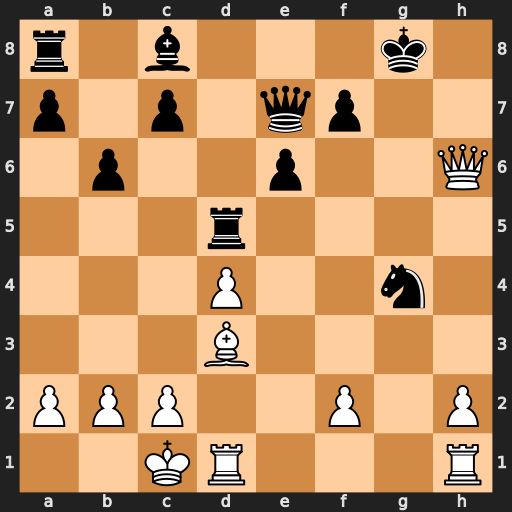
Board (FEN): r1b3k1/p1p1qp2/1p2p2Q/3r4/3P2n1/3B4/PPP2P1P/2KR3R
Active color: w
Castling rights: -
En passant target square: -
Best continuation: Qh7+ Kf8 Qh8#